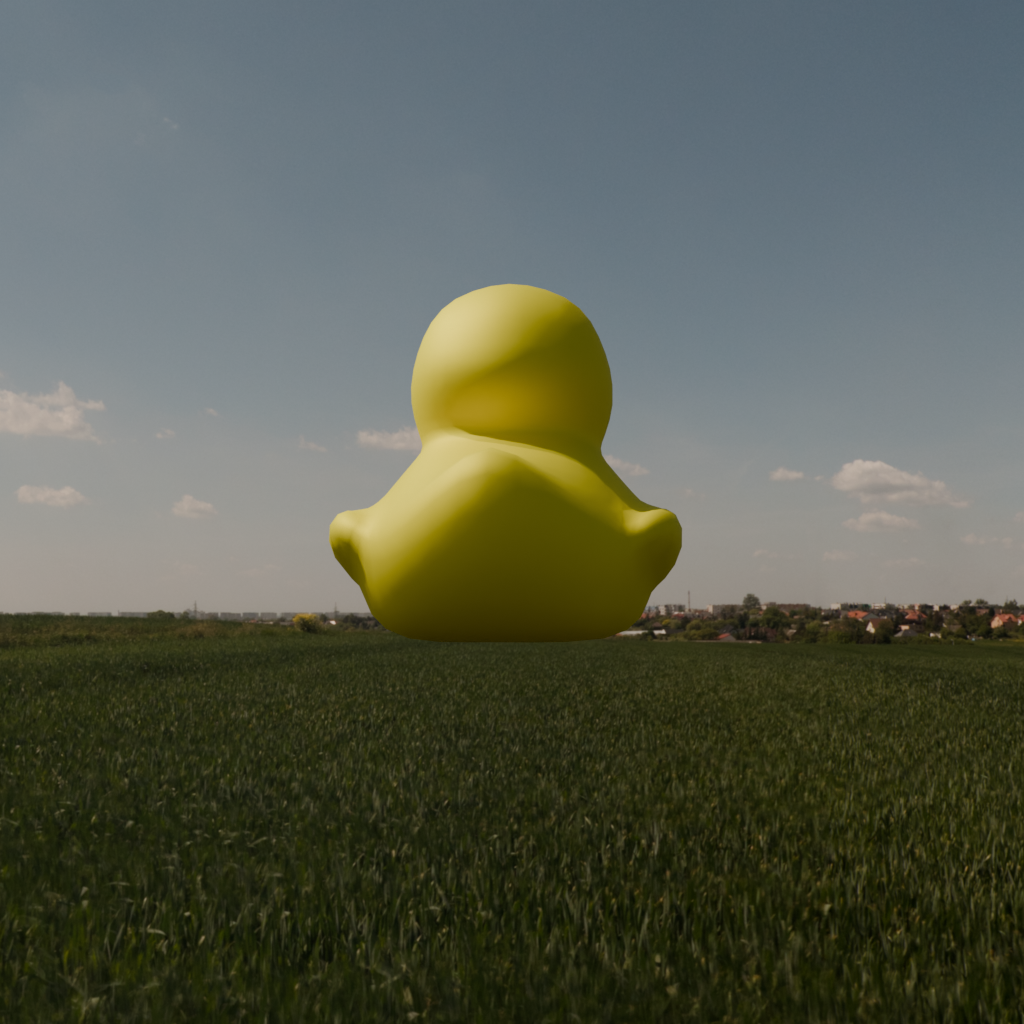
an image of a yellow rubber duck seen from <back> in a lush green field under a sunny sky with clouds.